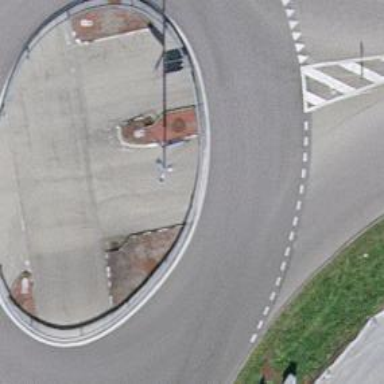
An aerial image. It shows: Roundabout on primary highway.